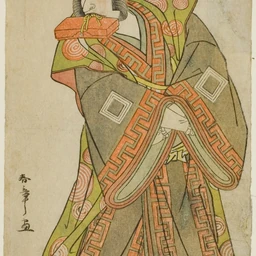
Title: The Actor Ichikawa Danjuro V as Prince Koretaka Disguised as the Courier Izutsu Chuji, in the Play Yamato Kano Ariwara Keizu, Performed at the Nakamura Theater in the Fifth Month, 1781
Artist: Katsukawa Shunsho
Caption: the actor ichikawa danjuro v as prince koretaka disguised as the courier izutsu chuji, in the play yamato kano ariwara keizu, performed at the nakamura theater in the fifth month, 1781, woodblock print, japanese (culture or style), print, asian art, katsukawa shunsho, a work made of color woodblock print; hosoban, arts of asia, art institute of chicago